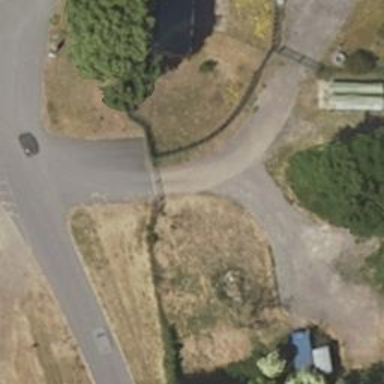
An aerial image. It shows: Concrete driveway.